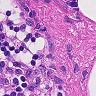
Metastatic tissue present: no